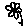
Label: flower